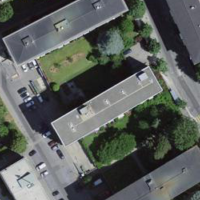
EUNIS habitat code: 55
Species observed at this site:
Cornus sanguinea